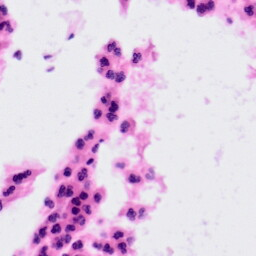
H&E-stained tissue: Colon